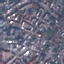
Land use / land cover class: Residential